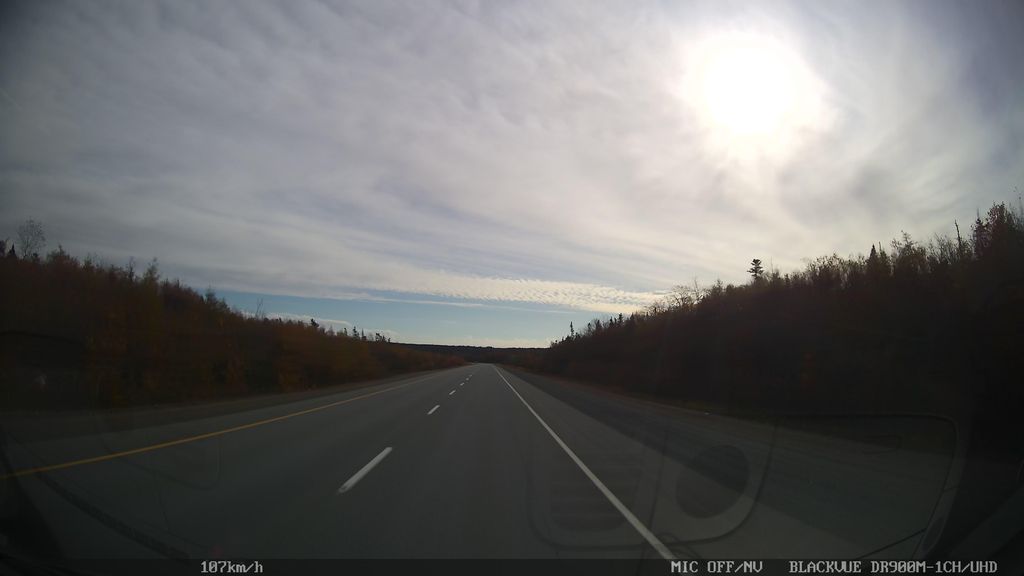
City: halifax